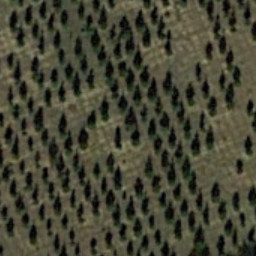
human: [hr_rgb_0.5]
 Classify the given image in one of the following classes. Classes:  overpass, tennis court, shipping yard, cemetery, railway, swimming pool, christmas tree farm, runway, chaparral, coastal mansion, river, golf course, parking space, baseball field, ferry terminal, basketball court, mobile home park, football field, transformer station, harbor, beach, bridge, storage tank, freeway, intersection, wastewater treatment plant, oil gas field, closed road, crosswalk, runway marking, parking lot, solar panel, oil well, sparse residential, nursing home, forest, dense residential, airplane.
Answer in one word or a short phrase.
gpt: christmas tree farm